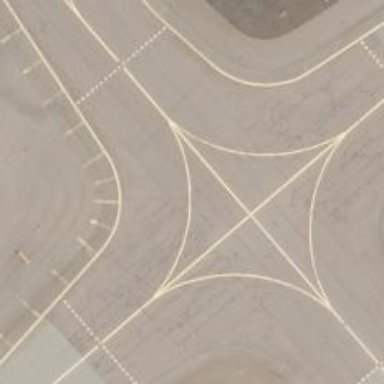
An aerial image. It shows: Image of taxiway at airport.